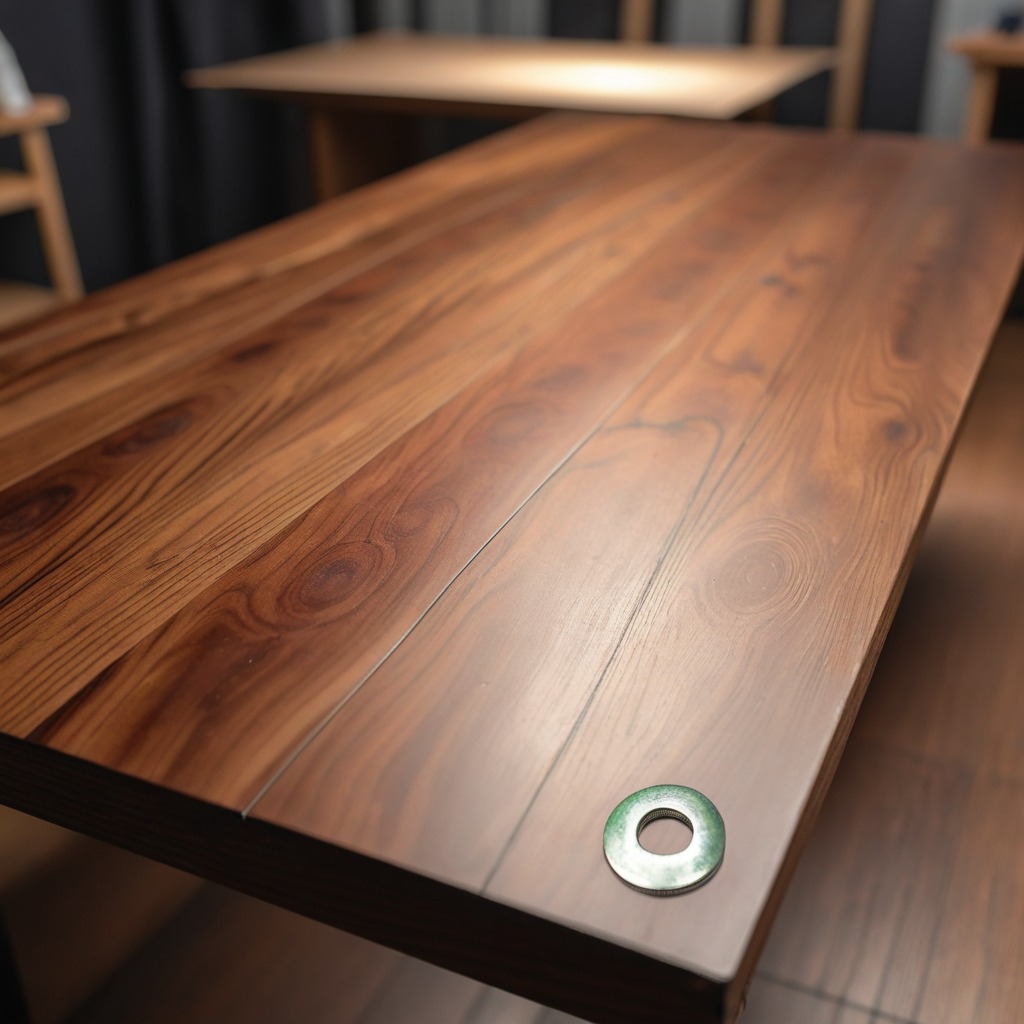
A flat metal washer lies on the wooden table in a carpentry studio.